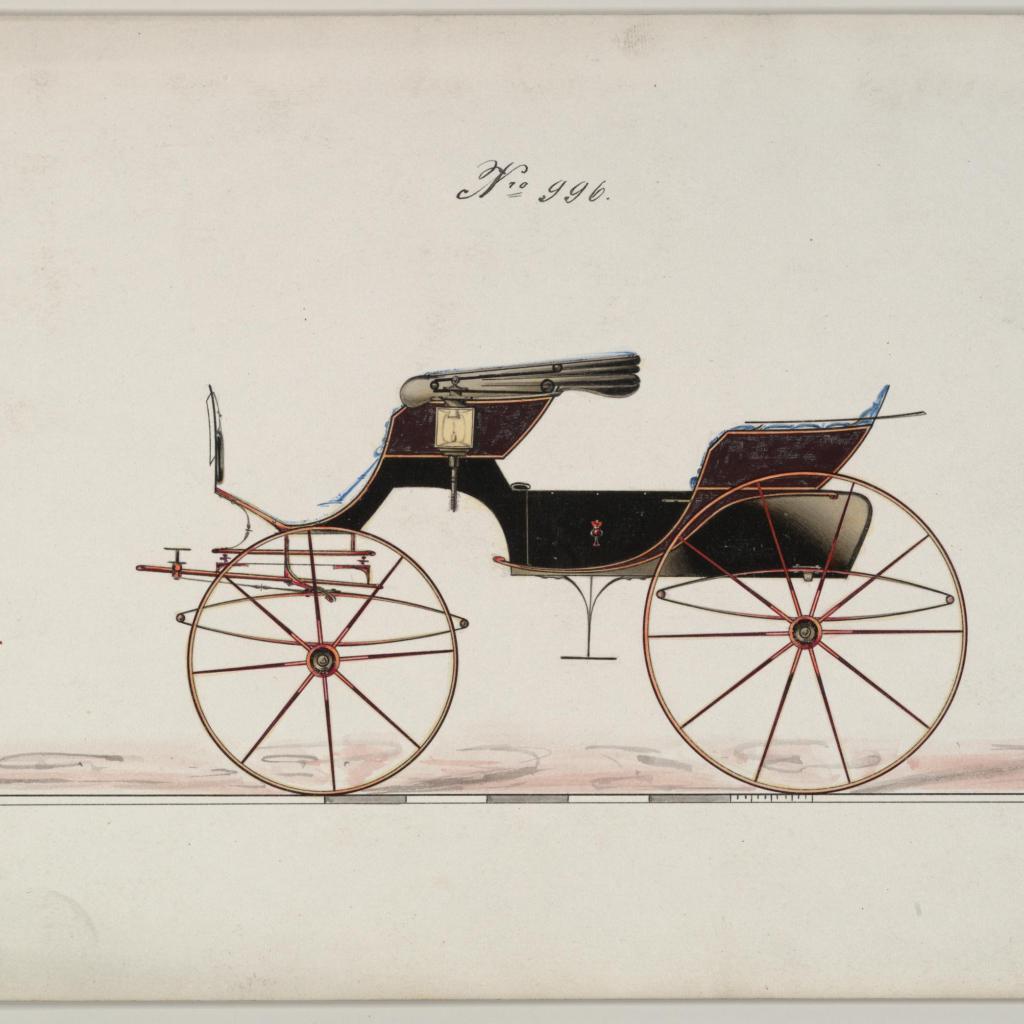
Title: Design for Phaeton, no. 996
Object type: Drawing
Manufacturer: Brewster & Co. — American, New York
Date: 1850–74
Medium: Pen and black ink, watercolor and gouache with gum arabic
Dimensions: sheet: 6 1/16 x 9 1/4 in. (15.4 x 23.5 cm)
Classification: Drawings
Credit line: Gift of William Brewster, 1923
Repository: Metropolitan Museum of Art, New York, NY